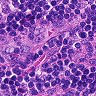
Metastatic tissue present: no